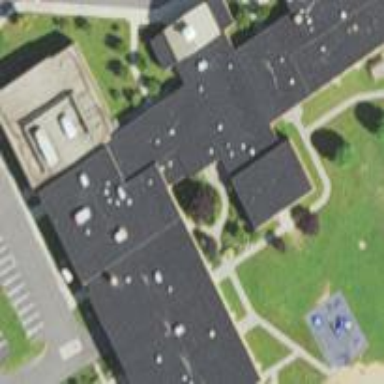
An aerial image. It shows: School building.